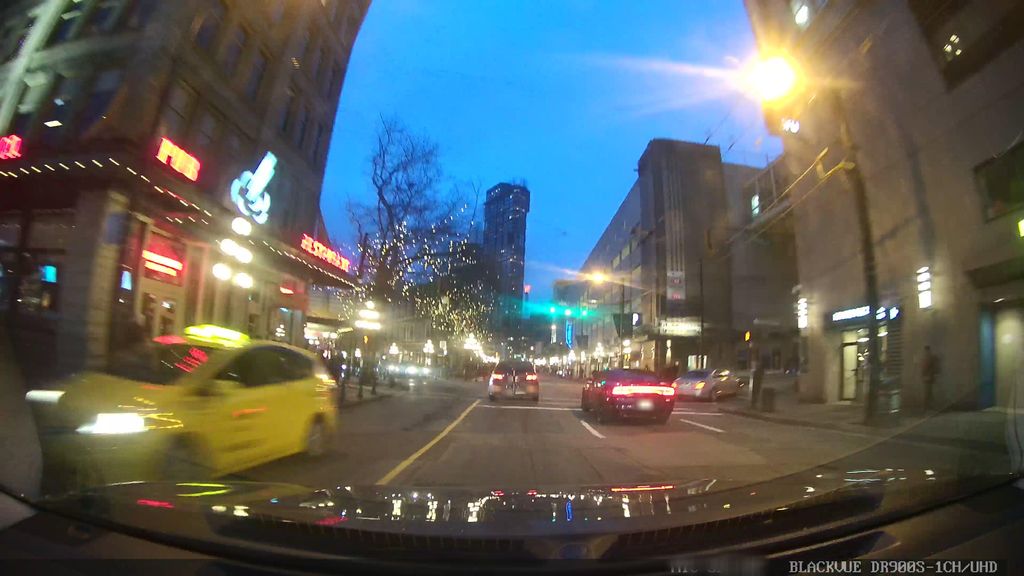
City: vancouver